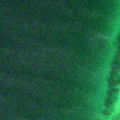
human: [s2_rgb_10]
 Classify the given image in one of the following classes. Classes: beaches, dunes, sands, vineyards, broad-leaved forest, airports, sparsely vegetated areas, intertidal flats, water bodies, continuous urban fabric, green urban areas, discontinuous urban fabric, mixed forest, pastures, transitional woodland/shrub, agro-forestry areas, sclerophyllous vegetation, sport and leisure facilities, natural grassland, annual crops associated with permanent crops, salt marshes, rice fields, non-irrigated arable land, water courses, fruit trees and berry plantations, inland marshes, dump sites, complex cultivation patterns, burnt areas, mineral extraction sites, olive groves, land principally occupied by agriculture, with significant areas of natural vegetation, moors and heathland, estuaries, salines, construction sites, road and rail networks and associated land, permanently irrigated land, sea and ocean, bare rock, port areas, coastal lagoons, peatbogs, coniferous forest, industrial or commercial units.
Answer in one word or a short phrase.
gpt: sea and ocean